Question: I would like to know how many 'NAs' there are per 'ID'. For example in the case of 'ID = 1' from Monday till Friday there are a total of 4 'NA'.
Is there any solution in R?
My 'df':

My output:
<URL>
My sample data:
'''
structure(list(id = c(1, 1, 1, 1, 1, 1, 1, 1, 1, 1, 2, 2, 2,
2, 2, 2, 2, 2, 2, 2, 3, 3, 3, 3, 3, 3, 3, 3, 3, 3, NA, NA, NA,
NA, NA, NA, NA, NA, NA, NA, NA, NA, NA, NA, NA, NA, NA, NA, NA,
NA, NA, NA, NA, NA, NA, NA, NA, NA, NA, NA, NA, NA, NA, NA, NA,
NA, NA, NA, NA, NA, NA, NA, NA, NA, NA, NA, NA, NA, NA, NA),
start.end = c("Mo_start", "Mo_end", "Tue_start", "Tue_end",
"Wed_start", "Wed_end", "Thur_start", "Thur_end", "Fri_start",
"Fri_end", "Mo_start", "Mo_end", "Tue_start", "Tue_end",
"Wed_start", "Wed_end", "Thur_start", "Thur_end", "Fri_start",
"Fri_end", "Mo_start", "Mo_end", "Tue_start", "Tue_end",
"Wed_start", "Wed_end", "Thur_start", "Thur_end", "Fri_start",
"Fri_end", NA, NA, NA, NA, NA, NA, NA, NA, NA, NA, NA, NA,
NA, NA, NA, NA, NA, NA, NA, NA, NA, NA, NA, NA, NA, NA, NA,
NA, NA, NA, NA, NA, NA, NA, NA, NA, NA, NA, NA, NA, NA, NA,
NA, NA, NA, NA, NA, NA, NA, NA), time = structure(c(NA, NA,
25200, 53100, 25200, 53100, 25200, 53100, NA, NA, NA, NA,
NA, NA, 32400, 56700, NA, NA, NA, NA, 35100, 53100, 23400,
53100, 23400, 31500, 23400, 31500, 23400, 53100, NA, NA,
NA, NA, NA, NA, NA, NA, NA, NA, NA, NA, NA, NA, NA, NA, NA,
NA, NA, NA, NA, NA, NA, NA, NA, NA, NA, NA, NA, NA, NA, NA,
NA, NA, NA, NA, NA, NA, NA, NA, NA, NA, NA, NA, NA, NA, NA,
NA, NA, NA), class = c("hms", "difftime"), units = "secs"),
X4 = c(NA, NA, NA, NA, NA, NA, NA, NA, NA, NA, NA, NA, NA,
NA, NA, NA, NA, NA, NA, NA, NA, NA, NA, NA, NA, NA, NA, NA,
NA, NA, NA, NA, NA, NA, NA, NA, NA, NA, NA, NA, NA, NA, NA,
NA, NA, NA, NA, NA, NA, NA, NA, NA, NA, NA, NA, NA, NA, NA,
NA, NA, NA, NA, NA, NA, NA, NA, NA, NA, NA, NA, NA, NA, NA,
NA, NA, NA, NA, NA, NA, NA)), class = c("spec_tbl_df", "tbl_df",
"tbl", "data.frame"), row.names = c(NA, -80L), spec = structure(list(
cols = list(id = structure(list(), class = c("collector_double",
"collector")), start.end = structure(list(), class = c("collector_character",
"collector")), time = structure(list(format = ""), class = c("collector_time",
"collector")), X4 = structure(list(), class = c("collector_logical",
"collector"))), default = structure(list(), class = c("collector_guess",
"collector")), skip = 1L), class = "col_spec"))
'''
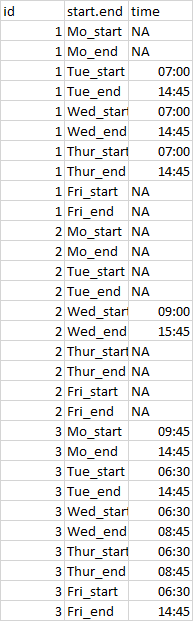
Answer: '''
df %>%
group_by(id) %>%
summarise(Missing=sum(is.na(time)), .groups="drop")
'''
Giving
'''
# A tibble: 4 x 2
id Missing
<dbl> <int>
1 1 4
2 2 8
3 3 0
4 NA 50
'''
Your sample data appears not to match your expected output.